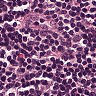
Metastatic tissue present: no